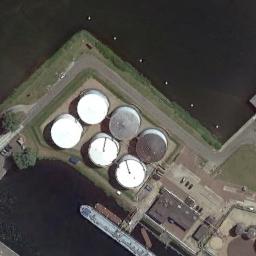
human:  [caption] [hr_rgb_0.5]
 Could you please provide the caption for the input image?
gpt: The building is next to a storage tanks .

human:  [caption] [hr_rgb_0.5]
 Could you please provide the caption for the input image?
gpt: There are six storage tanks on the bare land next to the water .

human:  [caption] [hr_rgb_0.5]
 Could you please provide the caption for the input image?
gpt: There are four white storage tanks , a silver storage tank and a silver one .

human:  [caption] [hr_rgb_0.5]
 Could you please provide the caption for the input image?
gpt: There are many neatly arranged oil storage tanks of different sizes in the open space beside the ship .

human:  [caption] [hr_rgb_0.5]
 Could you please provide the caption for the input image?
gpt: There are six storage tanks beside the harbor .